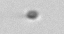
Label: nanoplankton_mix